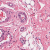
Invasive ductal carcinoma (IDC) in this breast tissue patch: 0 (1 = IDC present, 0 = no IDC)